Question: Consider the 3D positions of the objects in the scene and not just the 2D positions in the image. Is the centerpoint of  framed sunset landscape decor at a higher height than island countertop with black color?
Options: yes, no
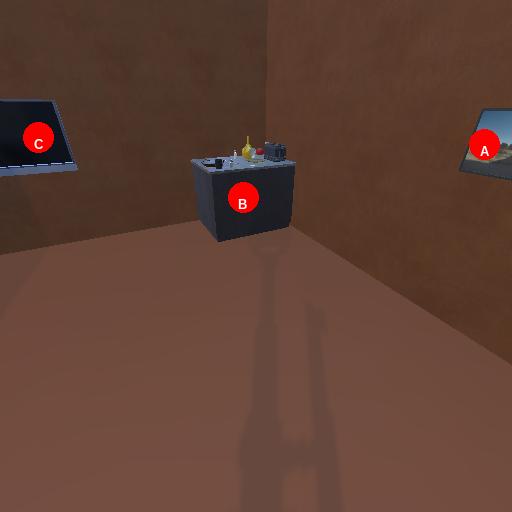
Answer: yes